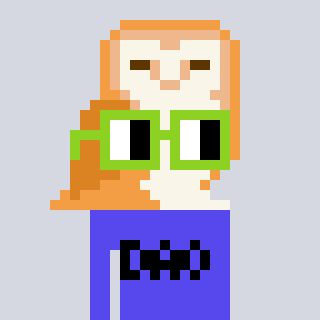
a pixel art character with square light green glasses, a owl-shaped head and a computerblue-colored body on a cool background